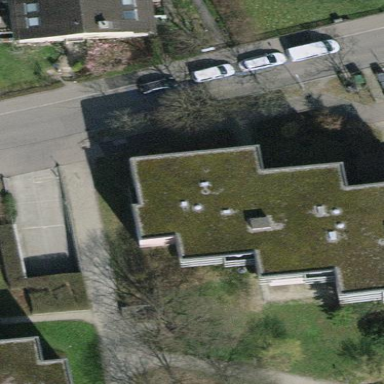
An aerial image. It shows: Flat-roofed apartment building.